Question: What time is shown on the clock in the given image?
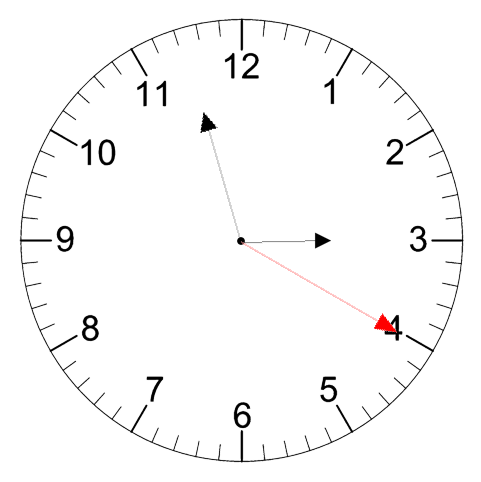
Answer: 02:57:20